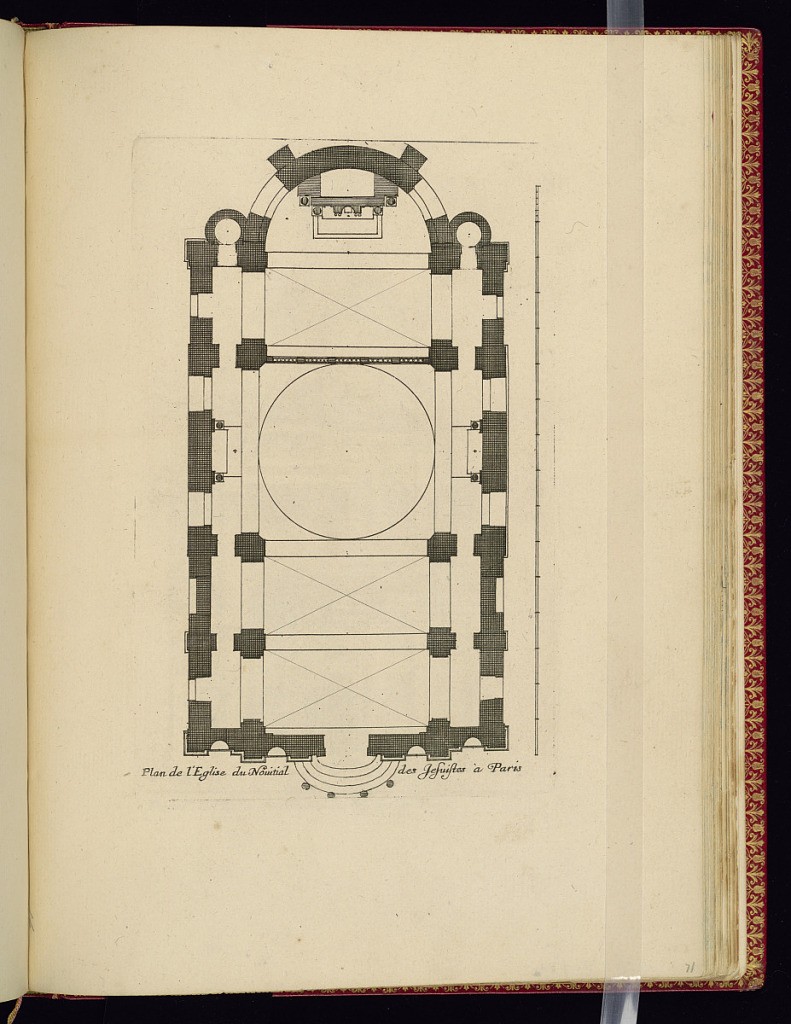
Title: Plan de l’Eglise du Nouitial des Jesuistes à Paris
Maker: Jean Marot, French, 1619 - 1679
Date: ca.1635–ca.1660
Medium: Etching on laid paper
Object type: Print
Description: An architectural floor plan for a church with a central dome and a scale along the right. The plate is titled.